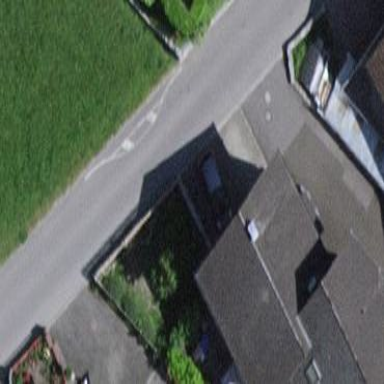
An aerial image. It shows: Semi-detached house.